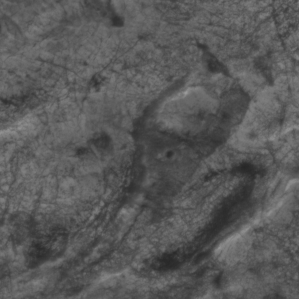
Label: non_frost